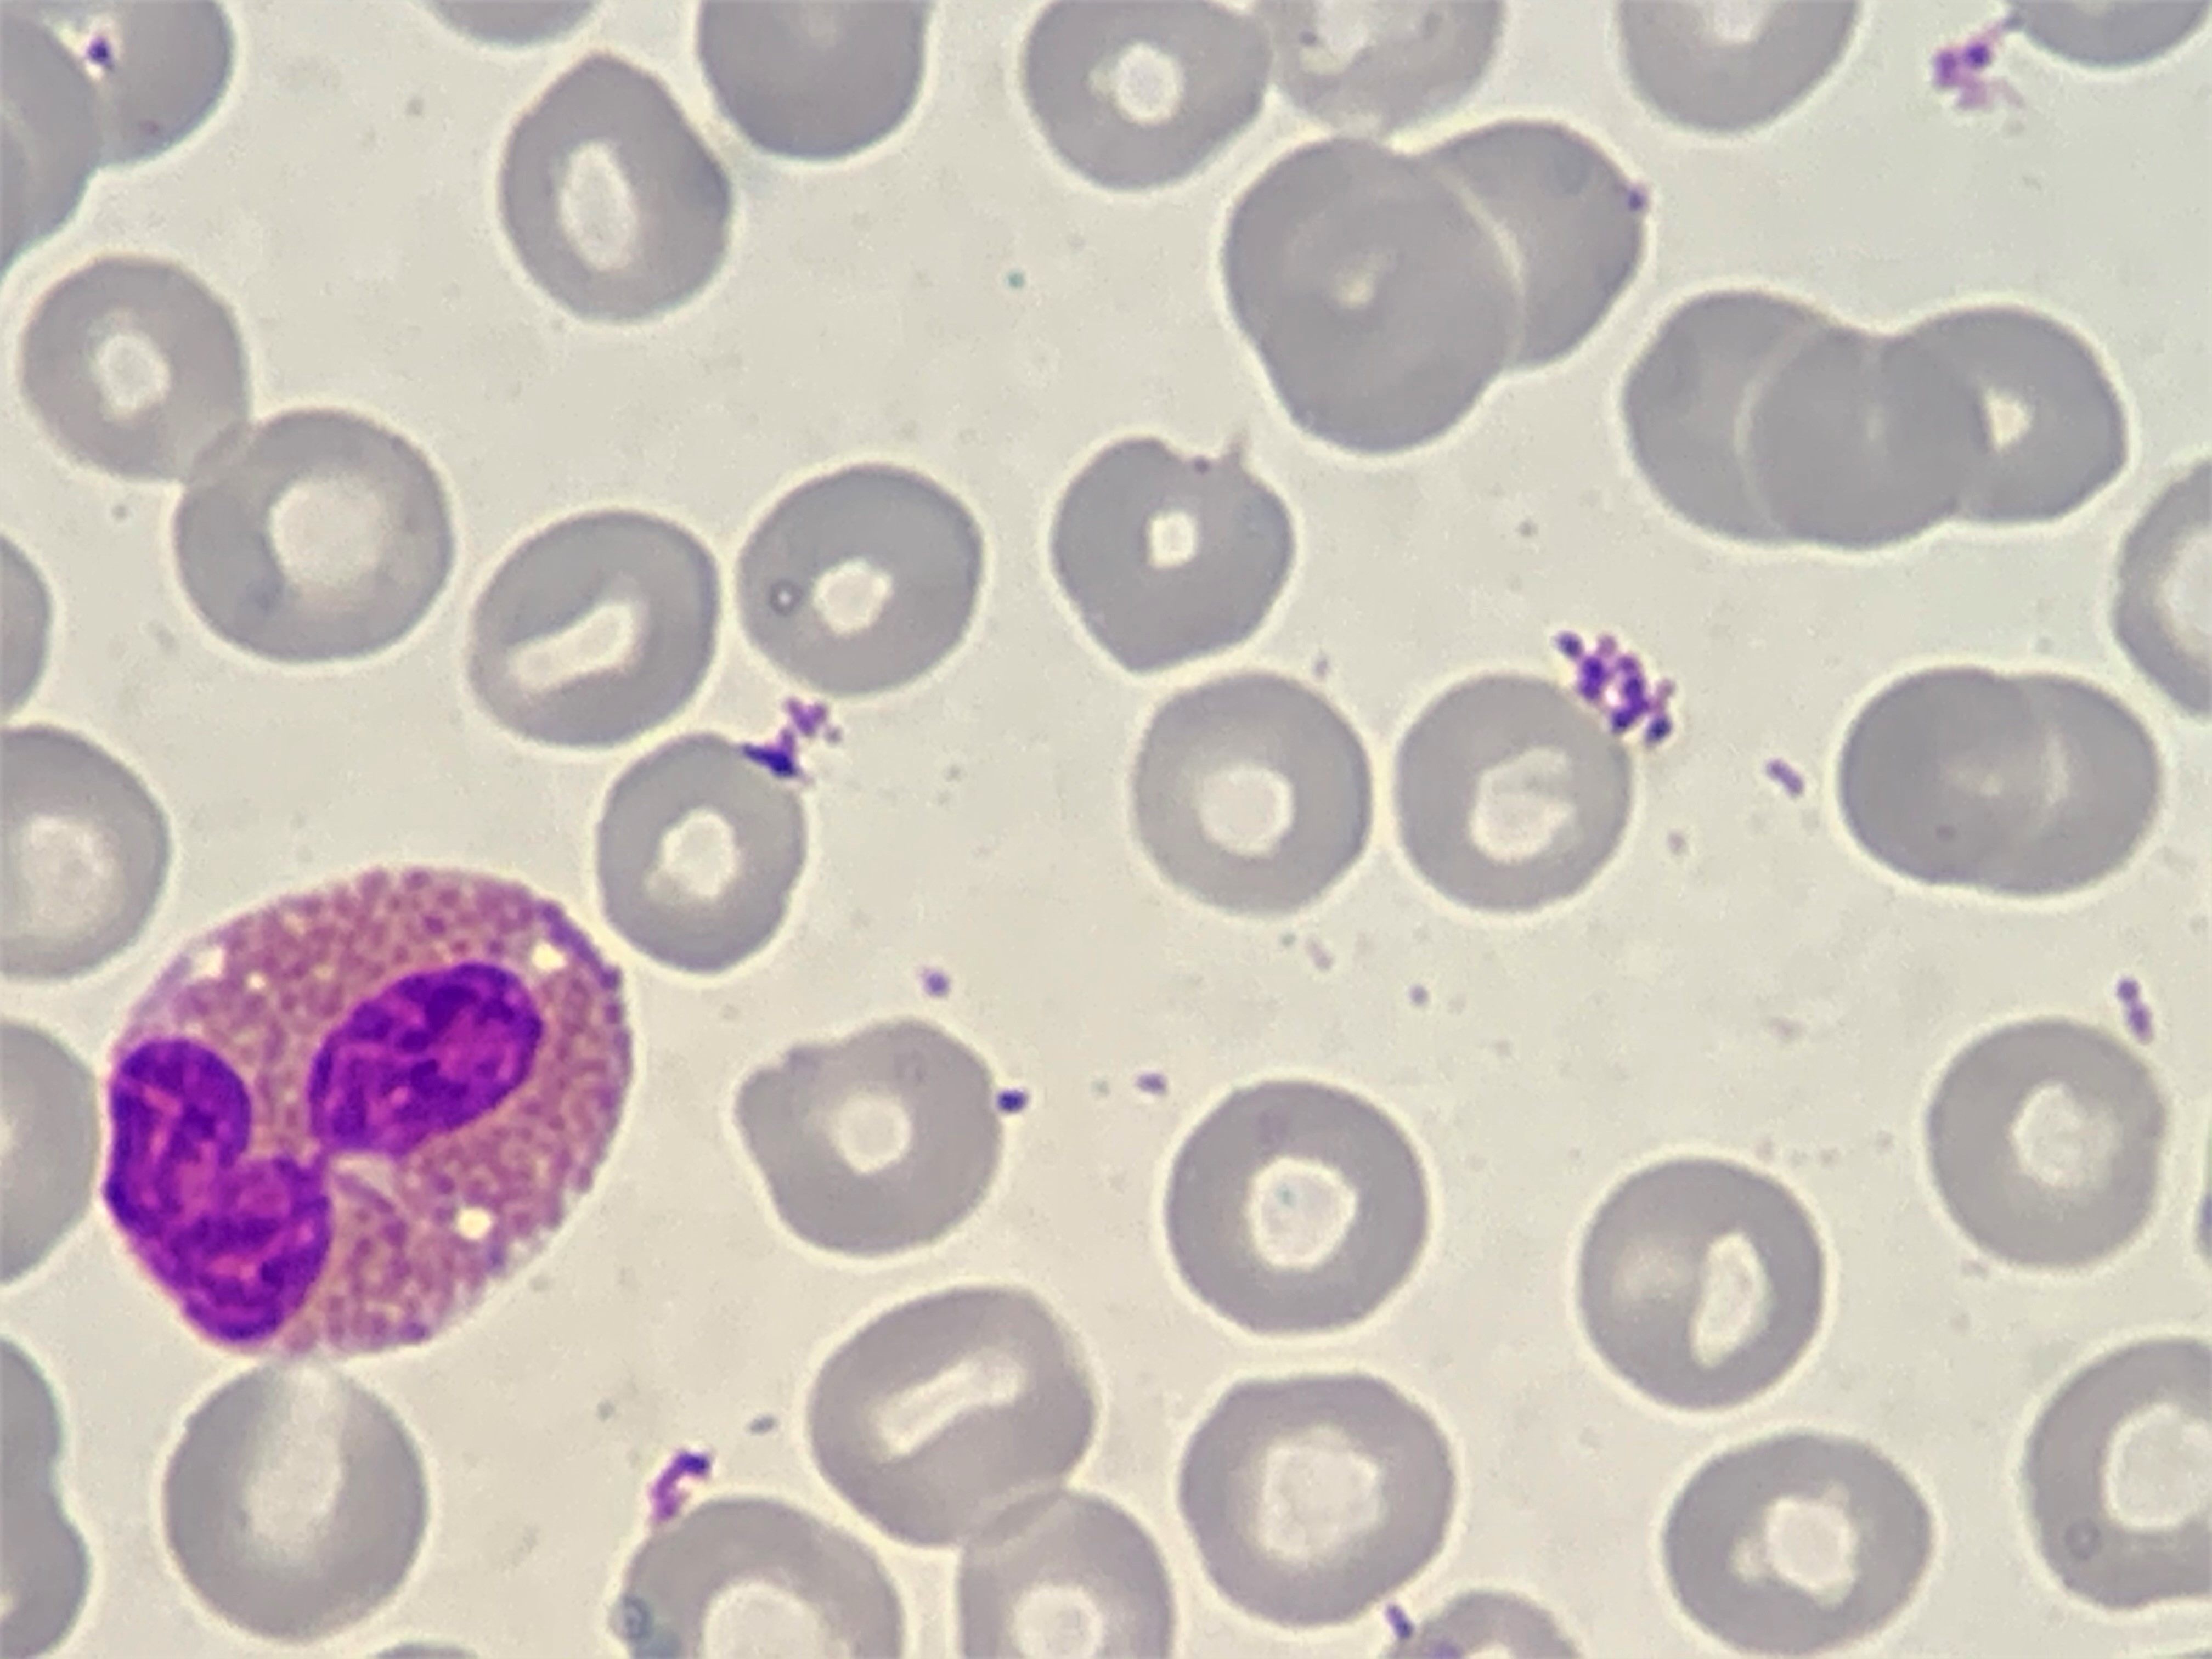
Cell type: EOSINOPHILS